Question: I have created a new project and added a separate class file. I'm still learning but why do i get the following errors? I can I use this class?
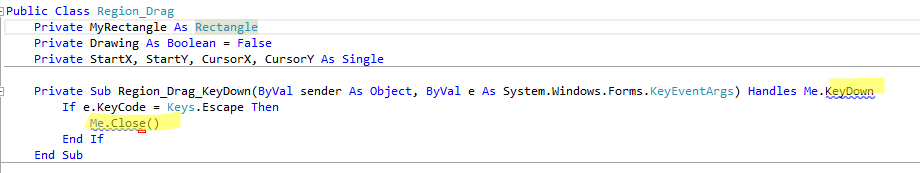
Answer: You have the class called Region_Drag which doesn't inherit from any other class. In code you are trying to say "Me.KeyDown", but in class you don't have any event called KeyDown which could be handled.
Also Me.Close() provides error because you don't have any Close method presented in a class.
Maybe you should inherit that Region_Drag from some class that provides methods that you need (UserControl?).